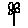
Label: flower